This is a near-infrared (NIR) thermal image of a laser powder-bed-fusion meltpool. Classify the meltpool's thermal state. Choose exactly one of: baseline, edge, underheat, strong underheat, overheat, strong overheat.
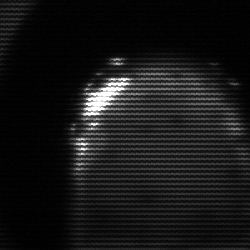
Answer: edge